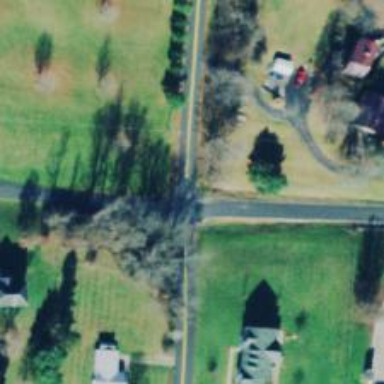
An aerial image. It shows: Stop road.